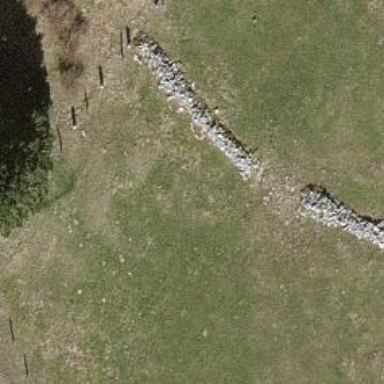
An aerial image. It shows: Wall barrier.